Field crop: tomato
Growth stage: 2
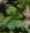
Species: solanum